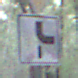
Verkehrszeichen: VerlaufVorfahrtsstrasse10
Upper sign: VorfahrtGewaehren
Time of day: SunriseSunset
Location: Outdoor (Nature)
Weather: NotSpecified
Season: Autumn
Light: Natural